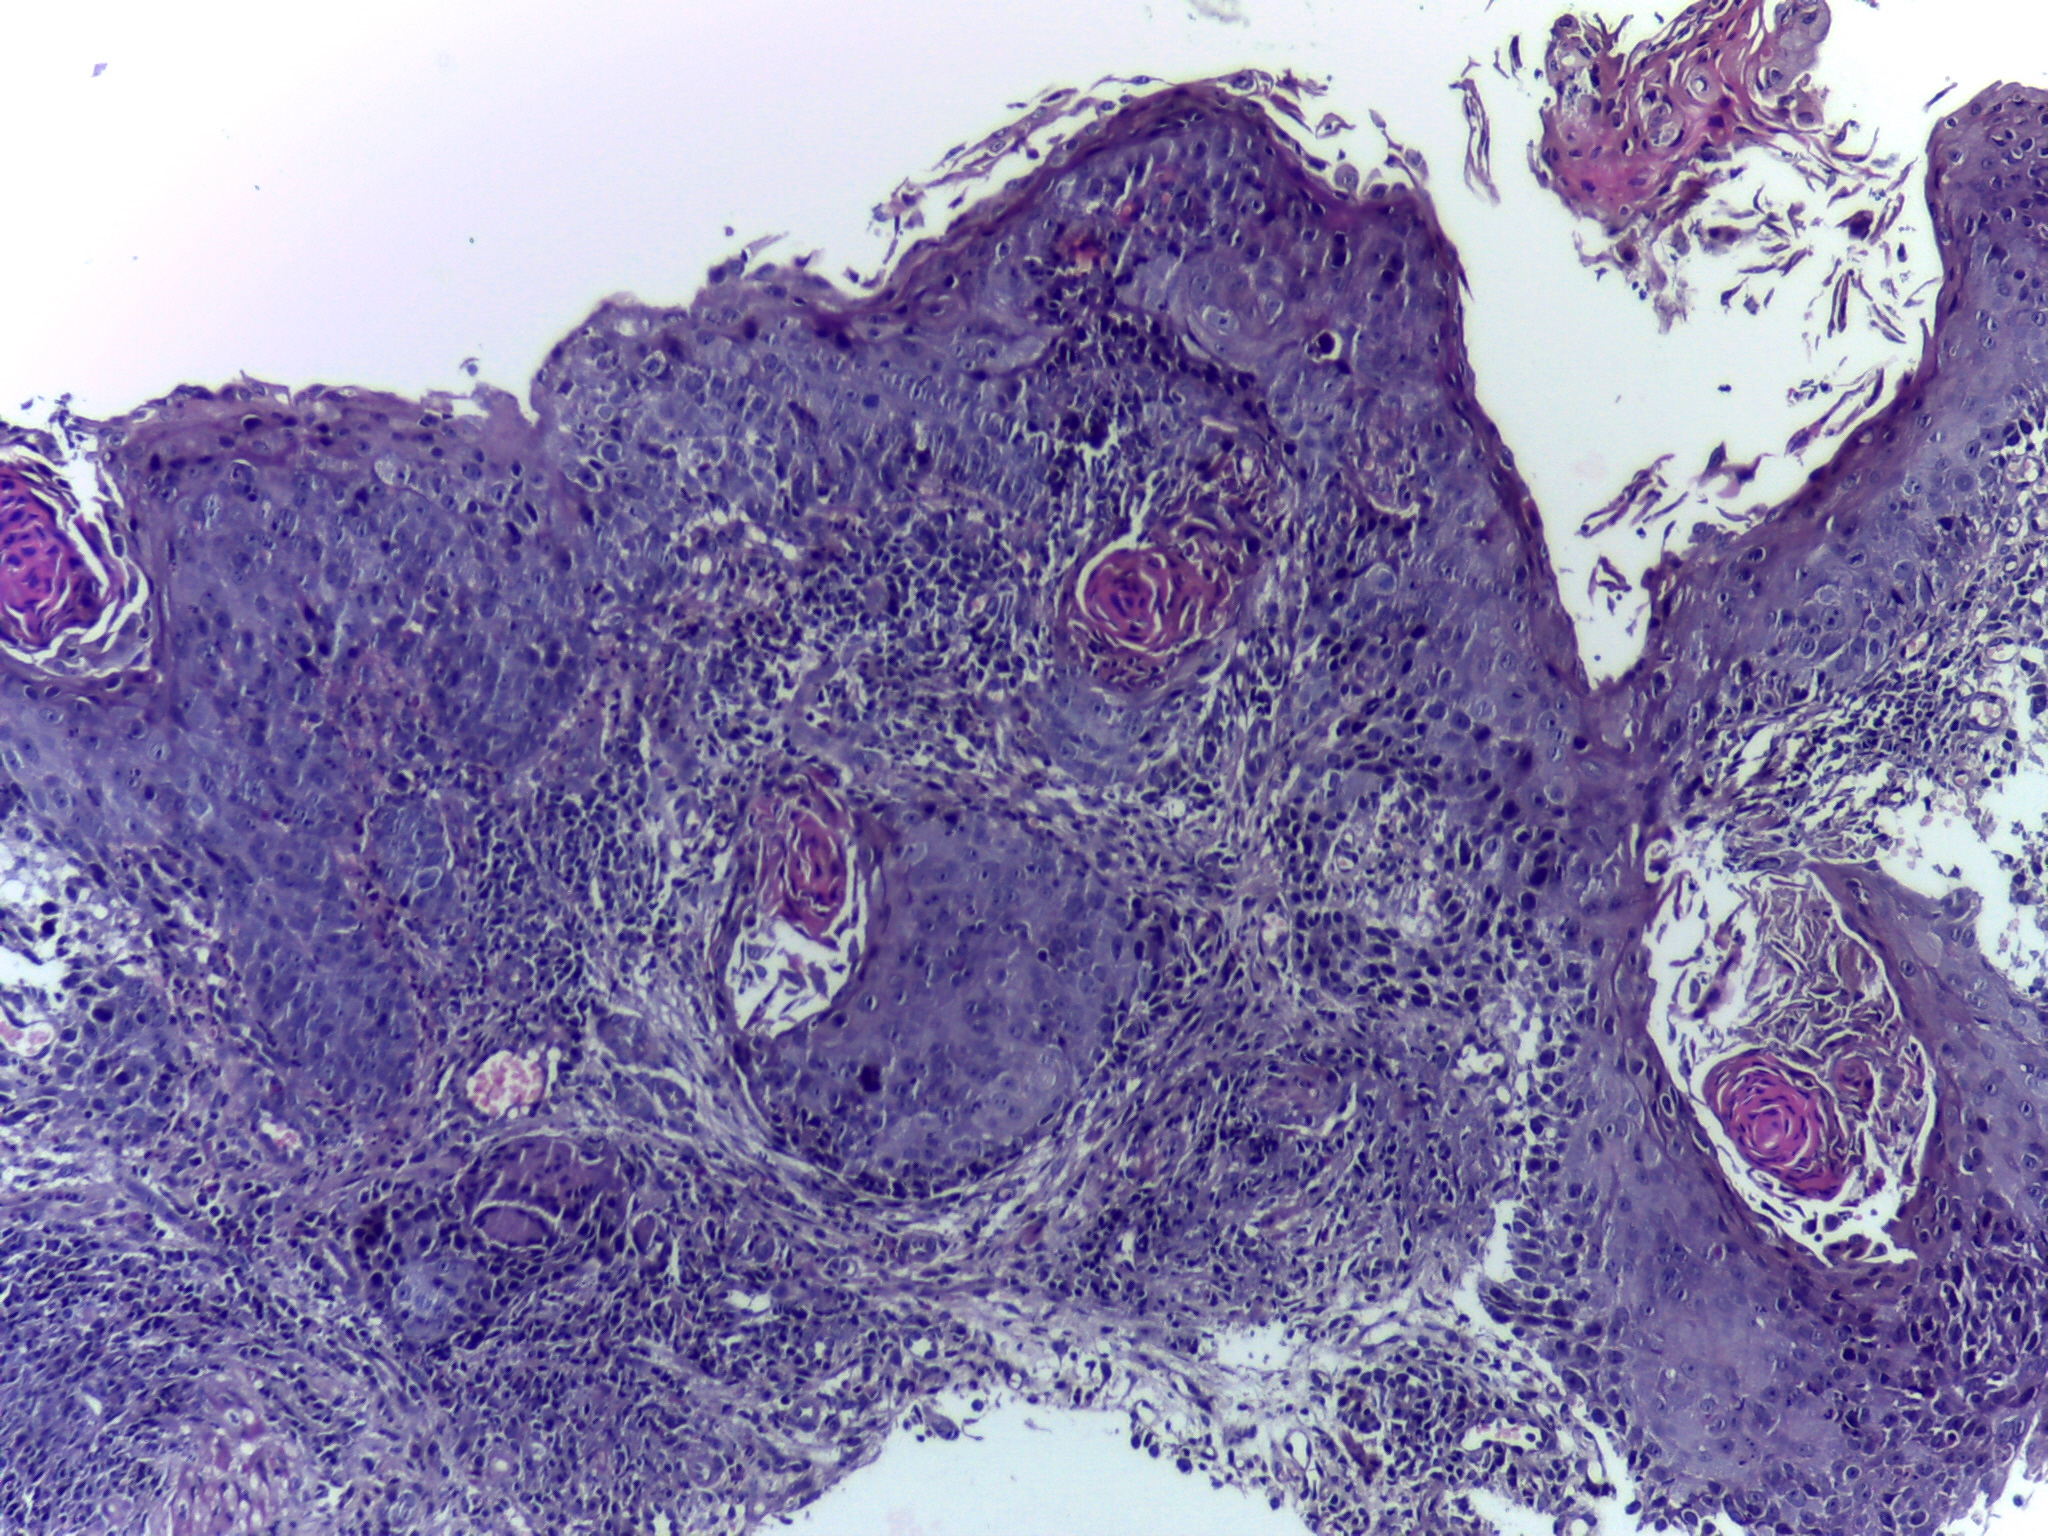
Diagnosis: OSCC